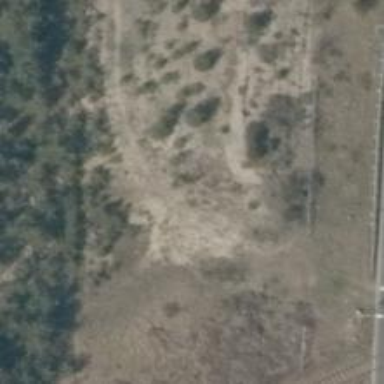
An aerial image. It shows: Abandoned railway.